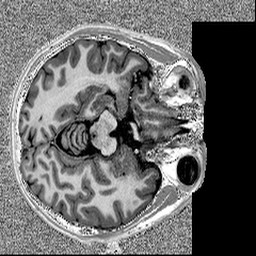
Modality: MP2RAGE
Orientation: axial
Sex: male